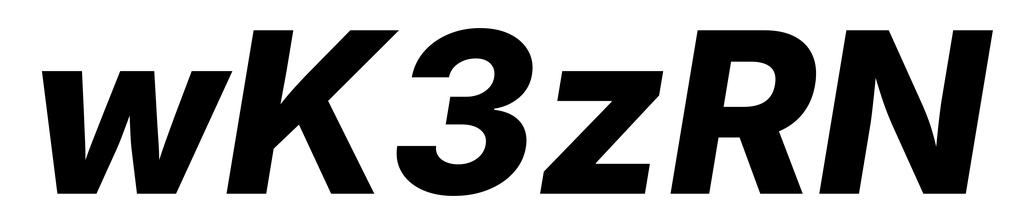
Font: Inter-Italic_ExtraBold_Italic